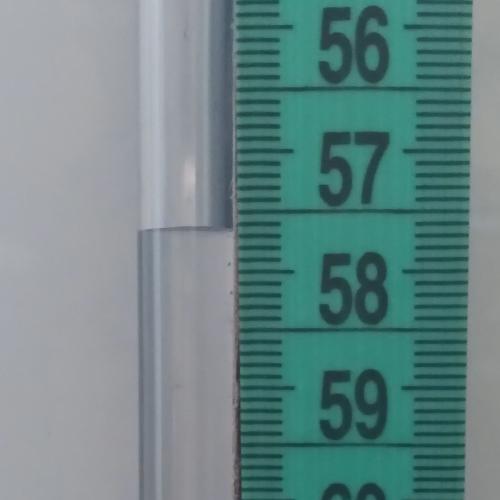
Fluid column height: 57.6 cm